Question: Here is an image I created of a board with a shadow behind it. The board is supposed to be leaning against a wall so the shadow is in a triangular shape on both sides.

Is it possible to create a shadow like this using only CSS? Also, if possible, is the method cross-browser compatible?
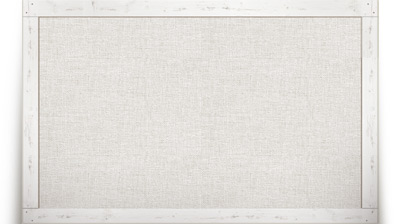
Answer: , using pseudoelements, box shadows, and 2D transformations - specifically, a rotation. An example is at the end of this answer.
. The ideal code isn't fully compatible with older versions of IE. To get that support, you'll need to make some compromises, which I'll list below:
Here's the support breakdown:
':before' and ':after' - . For deeper support, you could replace these with less-semantic 'div' elements.
'rotation' - with IE-specific rules; a reference that shows these rules is in the note at the end of the example
'box-shadow' - To make these shadow work in IE6+, you could use <URL>.
# Example of the ideal code
<URL>
'''
<div id="board">
Place image here!
</div>
'''
## CSS
'''
#board {
position: absolute;
left: 50px;
top: 50px;
background: #e5e5e5;
text-align: center;
width: 100px;
height: 100px;
}
#board:before {
z-index: -1;
position: absolute;
content: "";
bottom: 0;
left: 5px;
width: 5px;
height: 50%;
background: rgba(0, 0, 0, 0.7);
-webkit-box-shadow: -5px 0 10px rgba(0,0,0, 0.7);
-moz-box-shadow: -5px 0 10px rgba(0, 0, 0, 0.7);
box-shadow: -5px 0 10px rgba(0, 0, 0, 0.7);
-webkit-transform: rotate(6deg);
-moz-transform: rotate(6deg);
-o-transform: rotate(6deg);
-ms-transform: rotate(6deg);
transform: rotate(6deg);
}
#board:after {
z-index: -1;
position: absolute;
content: "";
bottom: 0;
right: 5px;
width: 5px;
height: 50%;
background: rgba(0, 0, 0, 0.7);
-webkit-box-shadow: 5px 0 10px rgba(0,0,0, 0.7);
-moz-box-shadow: 5px 0 10px rgba(0, 0, 0, 0.7);
box-shadow: 5px 0 10px rgba(0, 0, 0, 0.7);
-webkit-transform: rotate(-6deg);
-moz-transform: rotate(-6deg);
-o-transform: rotate(-6deg);
-ms-transform: rotate(-6deg);
transform: rotate(-6deg);
}
'''
## Where should I go from here?
- <URL>- -